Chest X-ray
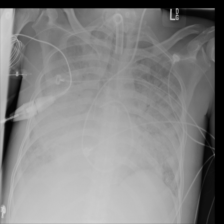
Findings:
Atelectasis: negative
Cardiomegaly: negative
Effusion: negative
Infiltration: negative
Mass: negative
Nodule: negative
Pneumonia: negative
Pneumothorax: negative
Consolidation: negative
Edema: negative
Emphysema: negative
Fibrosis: negative
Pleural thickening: negative
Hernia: negative